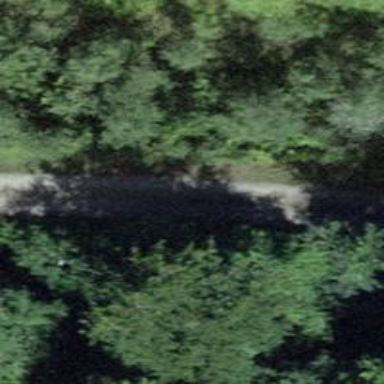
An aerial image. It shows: Track with fine gravel surface. The track type is grade 1.